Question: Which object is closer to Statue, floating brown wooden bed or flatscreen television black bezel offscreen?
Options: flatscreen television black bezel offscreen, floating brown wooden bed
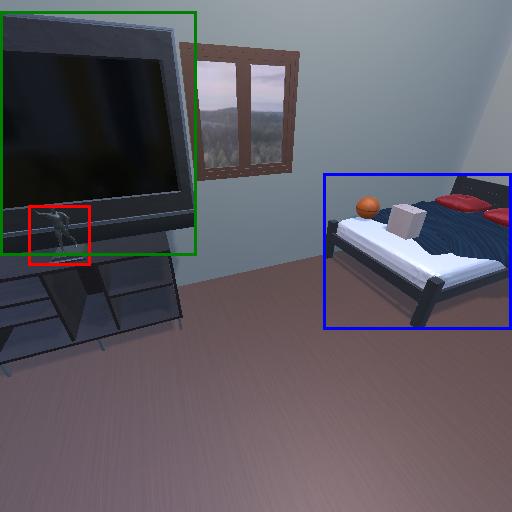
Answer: flatscreen television black bezel offscreen